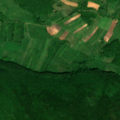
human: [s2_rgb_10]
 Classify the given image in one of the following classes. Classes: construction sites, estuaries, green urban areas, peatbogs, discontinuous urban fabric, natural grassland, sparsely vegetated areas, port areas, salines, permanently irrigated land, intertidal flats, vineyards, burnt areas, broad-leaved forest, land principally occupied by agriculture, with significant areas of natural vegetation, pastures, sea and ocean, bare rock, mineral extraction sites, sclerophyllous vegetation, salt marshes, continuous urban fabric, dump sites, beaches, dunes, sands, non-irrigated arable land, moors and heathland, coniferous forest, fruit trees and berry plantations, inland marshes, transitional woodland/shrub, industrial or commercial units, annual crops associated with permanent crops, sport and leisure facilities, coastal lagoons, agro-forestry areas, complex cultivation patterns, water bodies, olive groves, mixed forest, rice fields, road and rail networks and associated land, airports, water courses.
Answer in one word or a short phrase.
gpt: pastures, complex cultivation patterns, land principally occupied by agriculture, with significant areas of natural vegetation, broad-leaved forest, transitional woodland/shrub